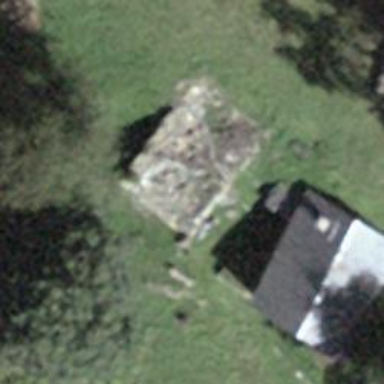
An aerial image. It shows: Ruins of building.